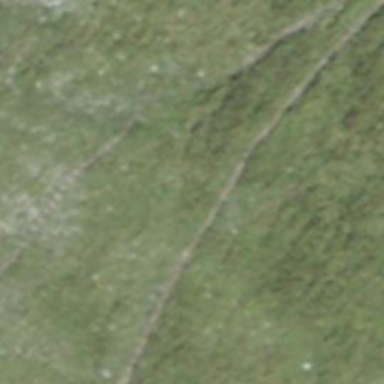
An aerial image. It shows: Path.